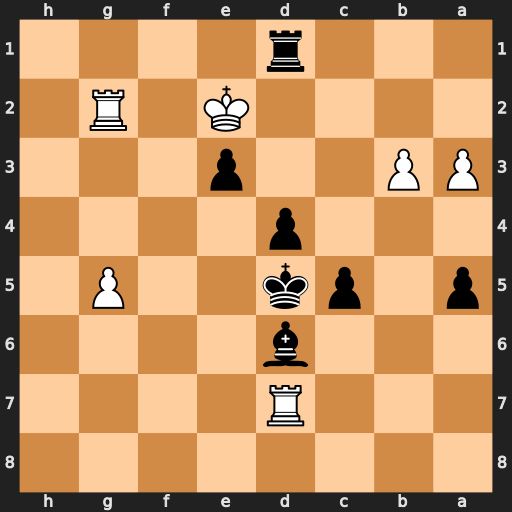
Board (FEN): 8/3R4/3b4/p1pk2P1/3p4/PP2p3/4K1R1/3r4
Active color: b
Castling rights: -
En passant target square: -
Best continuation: Rd2+ Kf3 d3 Rg1 e2